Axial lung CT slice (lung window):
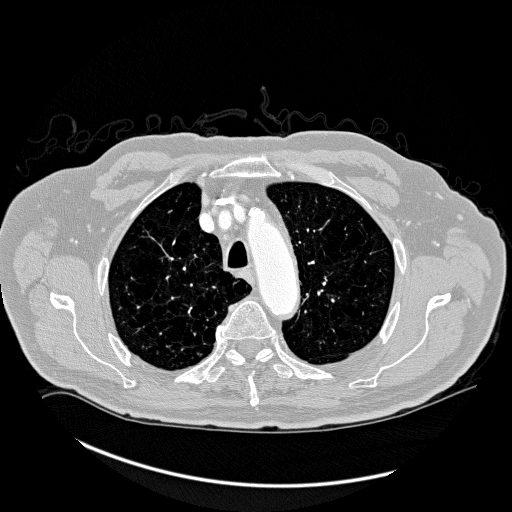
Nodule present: no